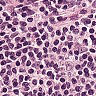
Metastatic tissue present: no